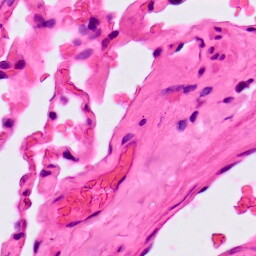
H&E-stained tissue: Lung